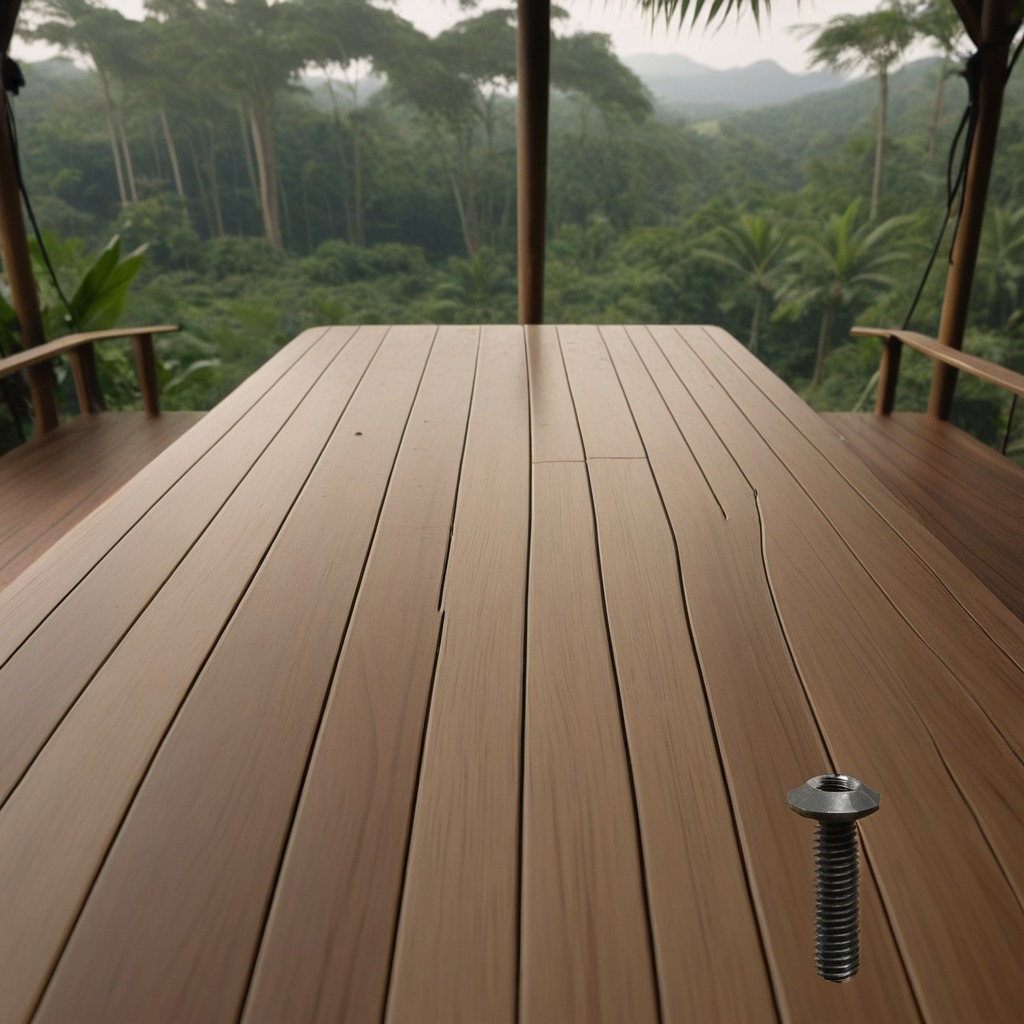
A metal screw is lying on the wooden table inside a jungle field workshop tent.